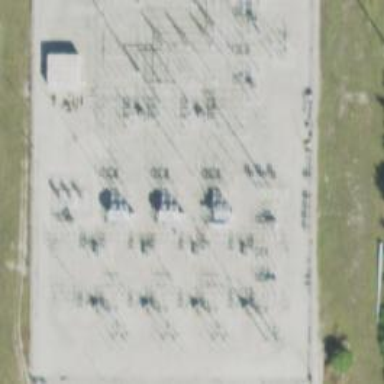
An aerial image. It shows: Switch for power supply.